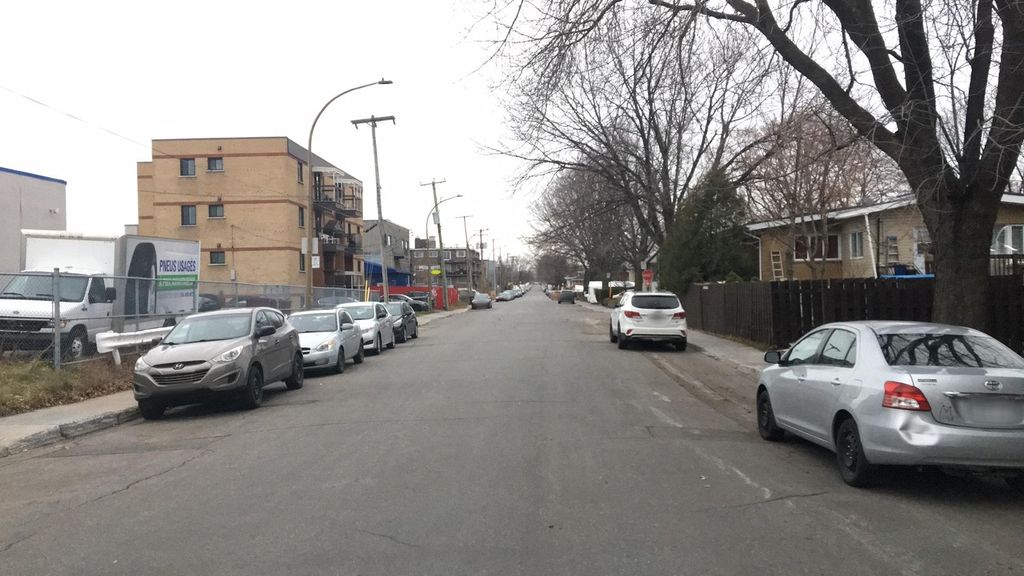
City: montreal